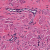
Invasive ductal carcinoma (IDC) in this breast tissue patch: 0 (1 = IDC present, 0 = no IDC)